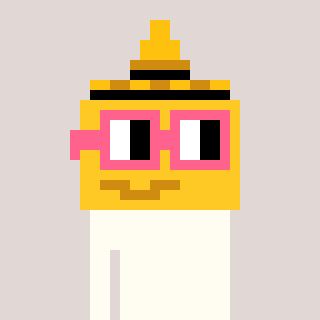
a pixel art character with square pink glasses, a mustard-shaped head and a teal-colored body on a warm background